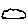
Label: cloud